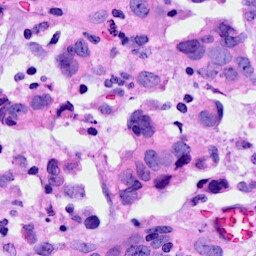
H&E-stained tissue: Breast